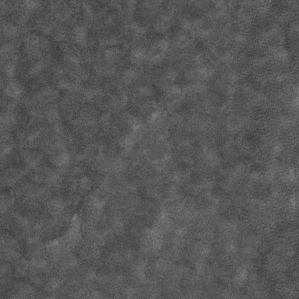
Label: frost